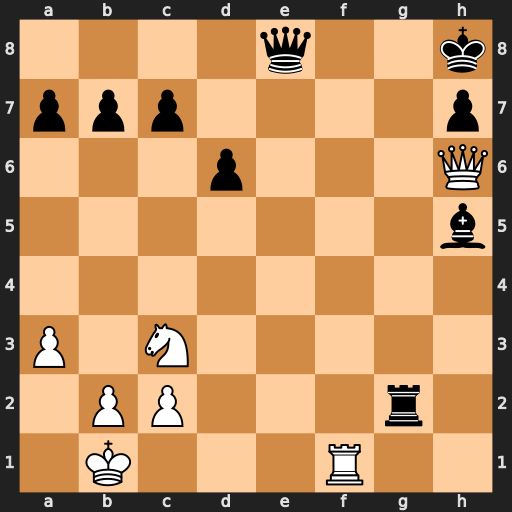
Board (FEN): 4q2k/ppp4p/3p3Q/7b/8/P1N5/1PP3r1/1K3R2
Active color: w
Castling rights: -
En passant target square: -
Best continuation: Rf8+ Qxf8 Qxf8+